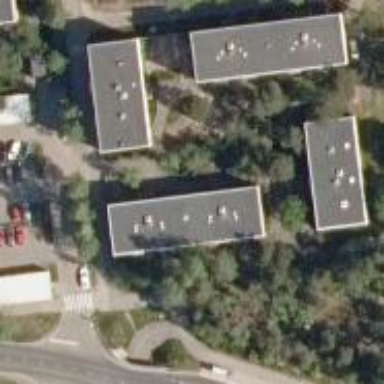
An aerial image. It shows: Kindergarten.